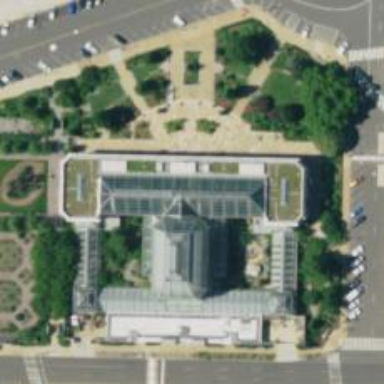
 typically filled with variety of plant species."